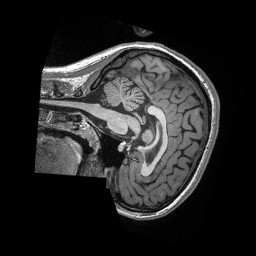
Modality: T1w
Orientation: sagittal
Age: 19
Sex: female
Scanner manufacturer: siemens
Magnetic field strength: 3 T
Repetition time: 2.3 s
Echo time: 0.00308 s